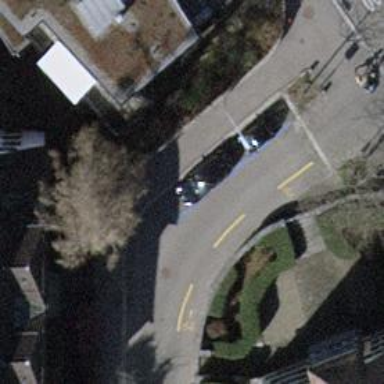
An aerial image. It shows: Asphalt residential road with opposite lane cycleway.